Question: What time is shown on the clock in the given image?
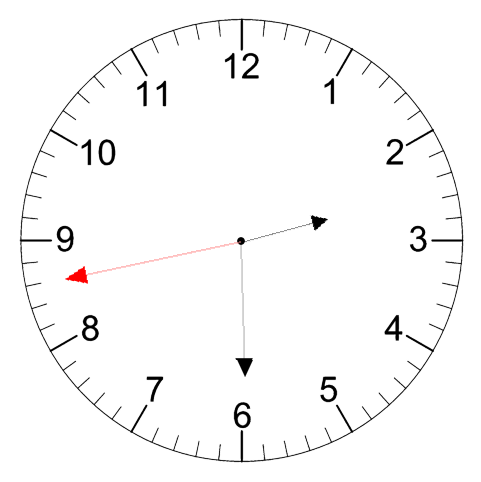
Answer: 02:29:43